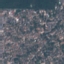
Land use / land cover class: Residential